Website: walmart
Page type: gifting
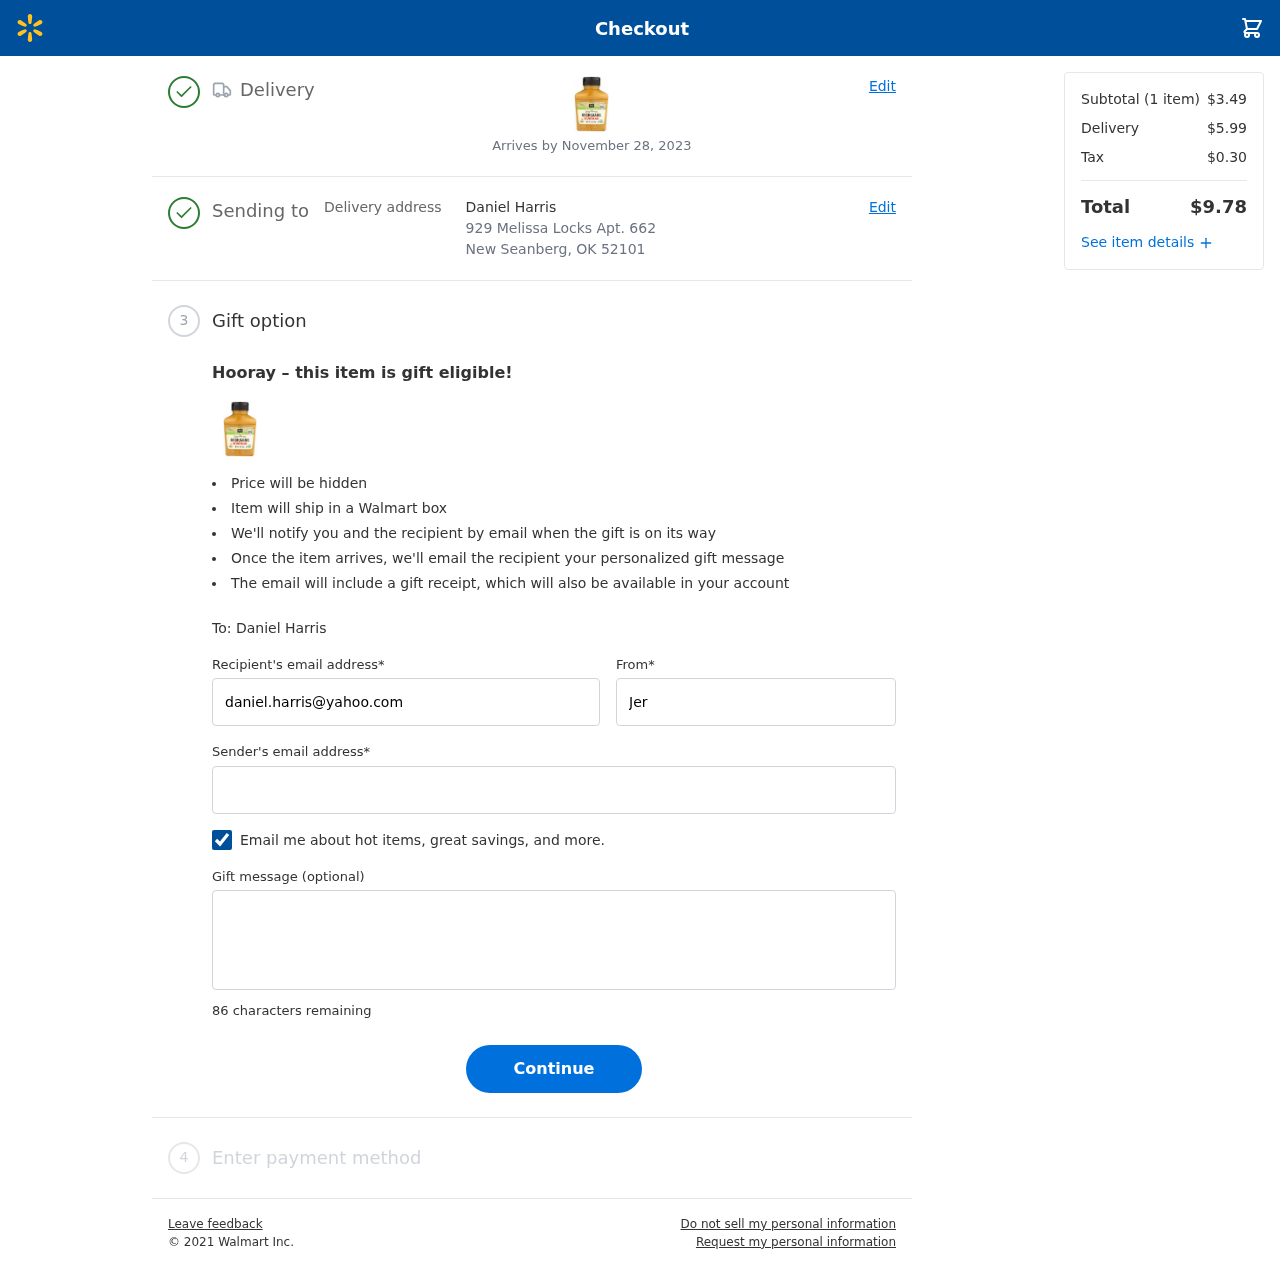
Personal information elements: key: PII_CITY_STATE_ZIP
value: New Seanberg, OK 52101
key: PII_EMAIL
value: jerryrhodes@hotmail.com
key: PII_FIRSTNAME
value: Jerry
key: PII_GIFT_EMAIL
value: daniel.harris@yahoo.com
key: PII_GIFT_FULLNAME
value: Daniel Harris
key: PII_GIFT_MESSAGE
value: Hey Daniel! I saw this spicy Korean mustard and thought of all the delicious meals you whip up – can’t wait to see how you use it! Hope this adds a little extra flavor to your next kitchen adventure. Enjoy!
Jerry
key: PII_STREET
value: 929 Melissa Locks Apt. 662
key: PII_GIFT_FIRSTNAME
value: Daniel
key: PII_GIFT_LASTNAME
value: Harris
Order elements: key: ORDER_DELIVERY_DATE
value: Arrives by November 28, 2023
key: ORDER_NUM_ITEMS
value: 1
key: ORDER_SUBTOTAL
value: $3.49
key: ORDER_SHIPPING_COST
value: $5.99
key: ORDER_TAX
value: $0.30
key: ORDER_TOTAL
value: $9.78